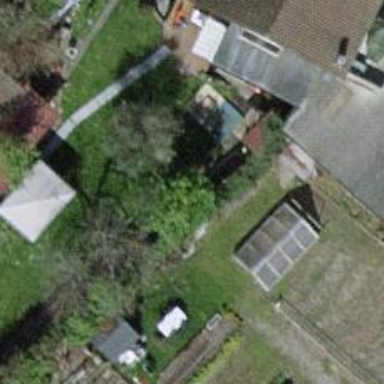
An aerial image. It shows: Deciduous broadleaved tree in garden.